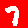
Digit: 7